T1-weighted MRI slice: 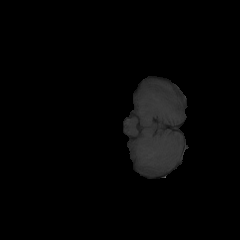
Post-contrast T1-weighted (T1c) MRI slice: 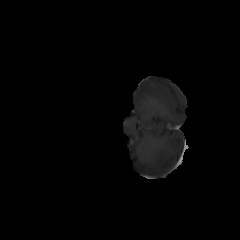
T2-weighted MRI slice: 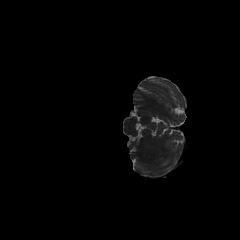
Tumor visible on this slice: no